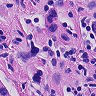
Metastatic tissue present: yes